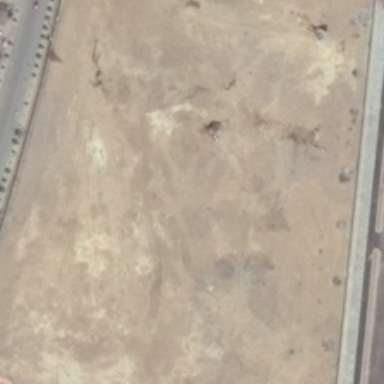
Two roads are in two sides of a rectangle bareland .